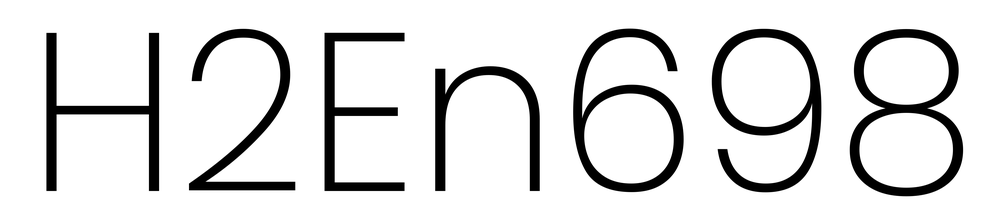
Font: Poppins-ExtraLight